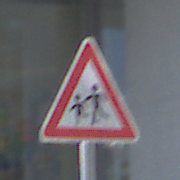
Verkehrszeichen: KinderRechts
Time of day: MorningAfternoon
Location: Outdoor (Urban)
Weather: PartlyCloudy
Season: NotSpecified
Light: Natural